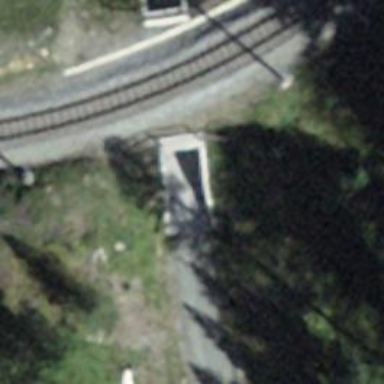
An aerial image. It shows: Concrete path that goes through tunnel. The path is designed for hiking with classic grooming style.